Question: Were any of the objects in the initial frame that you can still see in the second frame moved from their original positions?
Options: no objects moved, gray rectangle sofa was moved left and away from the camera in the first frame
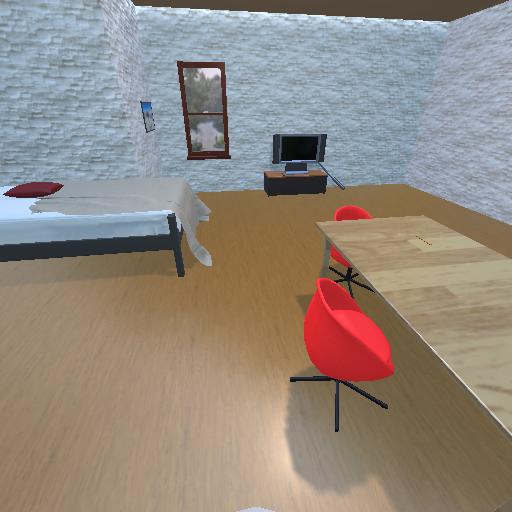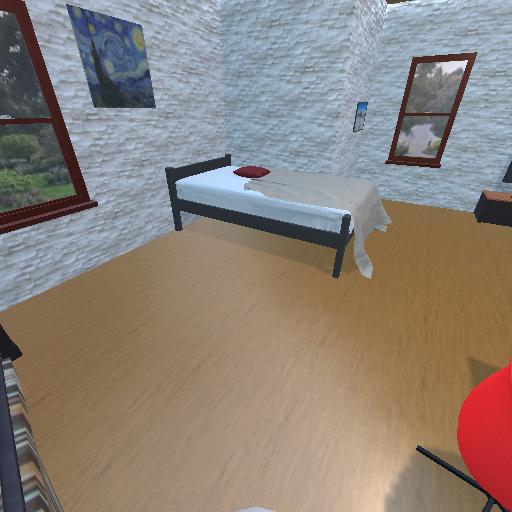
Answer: no objects moved